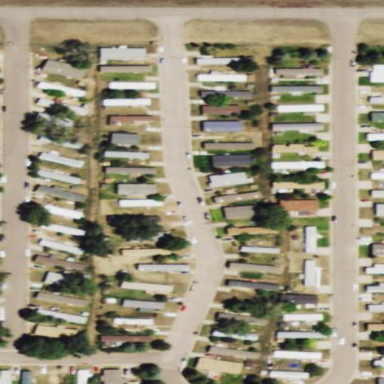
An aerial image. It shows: Mobile residential area.